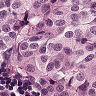
Metastatic tissue present: yes